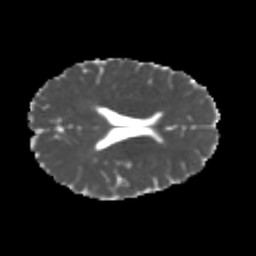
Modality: MD
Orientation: axial
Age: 24
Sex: female
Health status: healthy
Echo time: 0.074 s